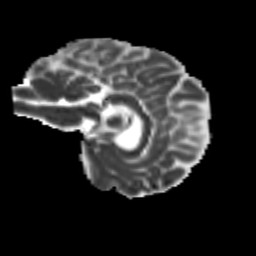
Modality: MD
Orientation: sagittal
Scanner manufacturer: siemens
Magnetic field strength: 3 T
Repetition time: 9.2 s
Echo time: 0.084 s